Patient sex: M
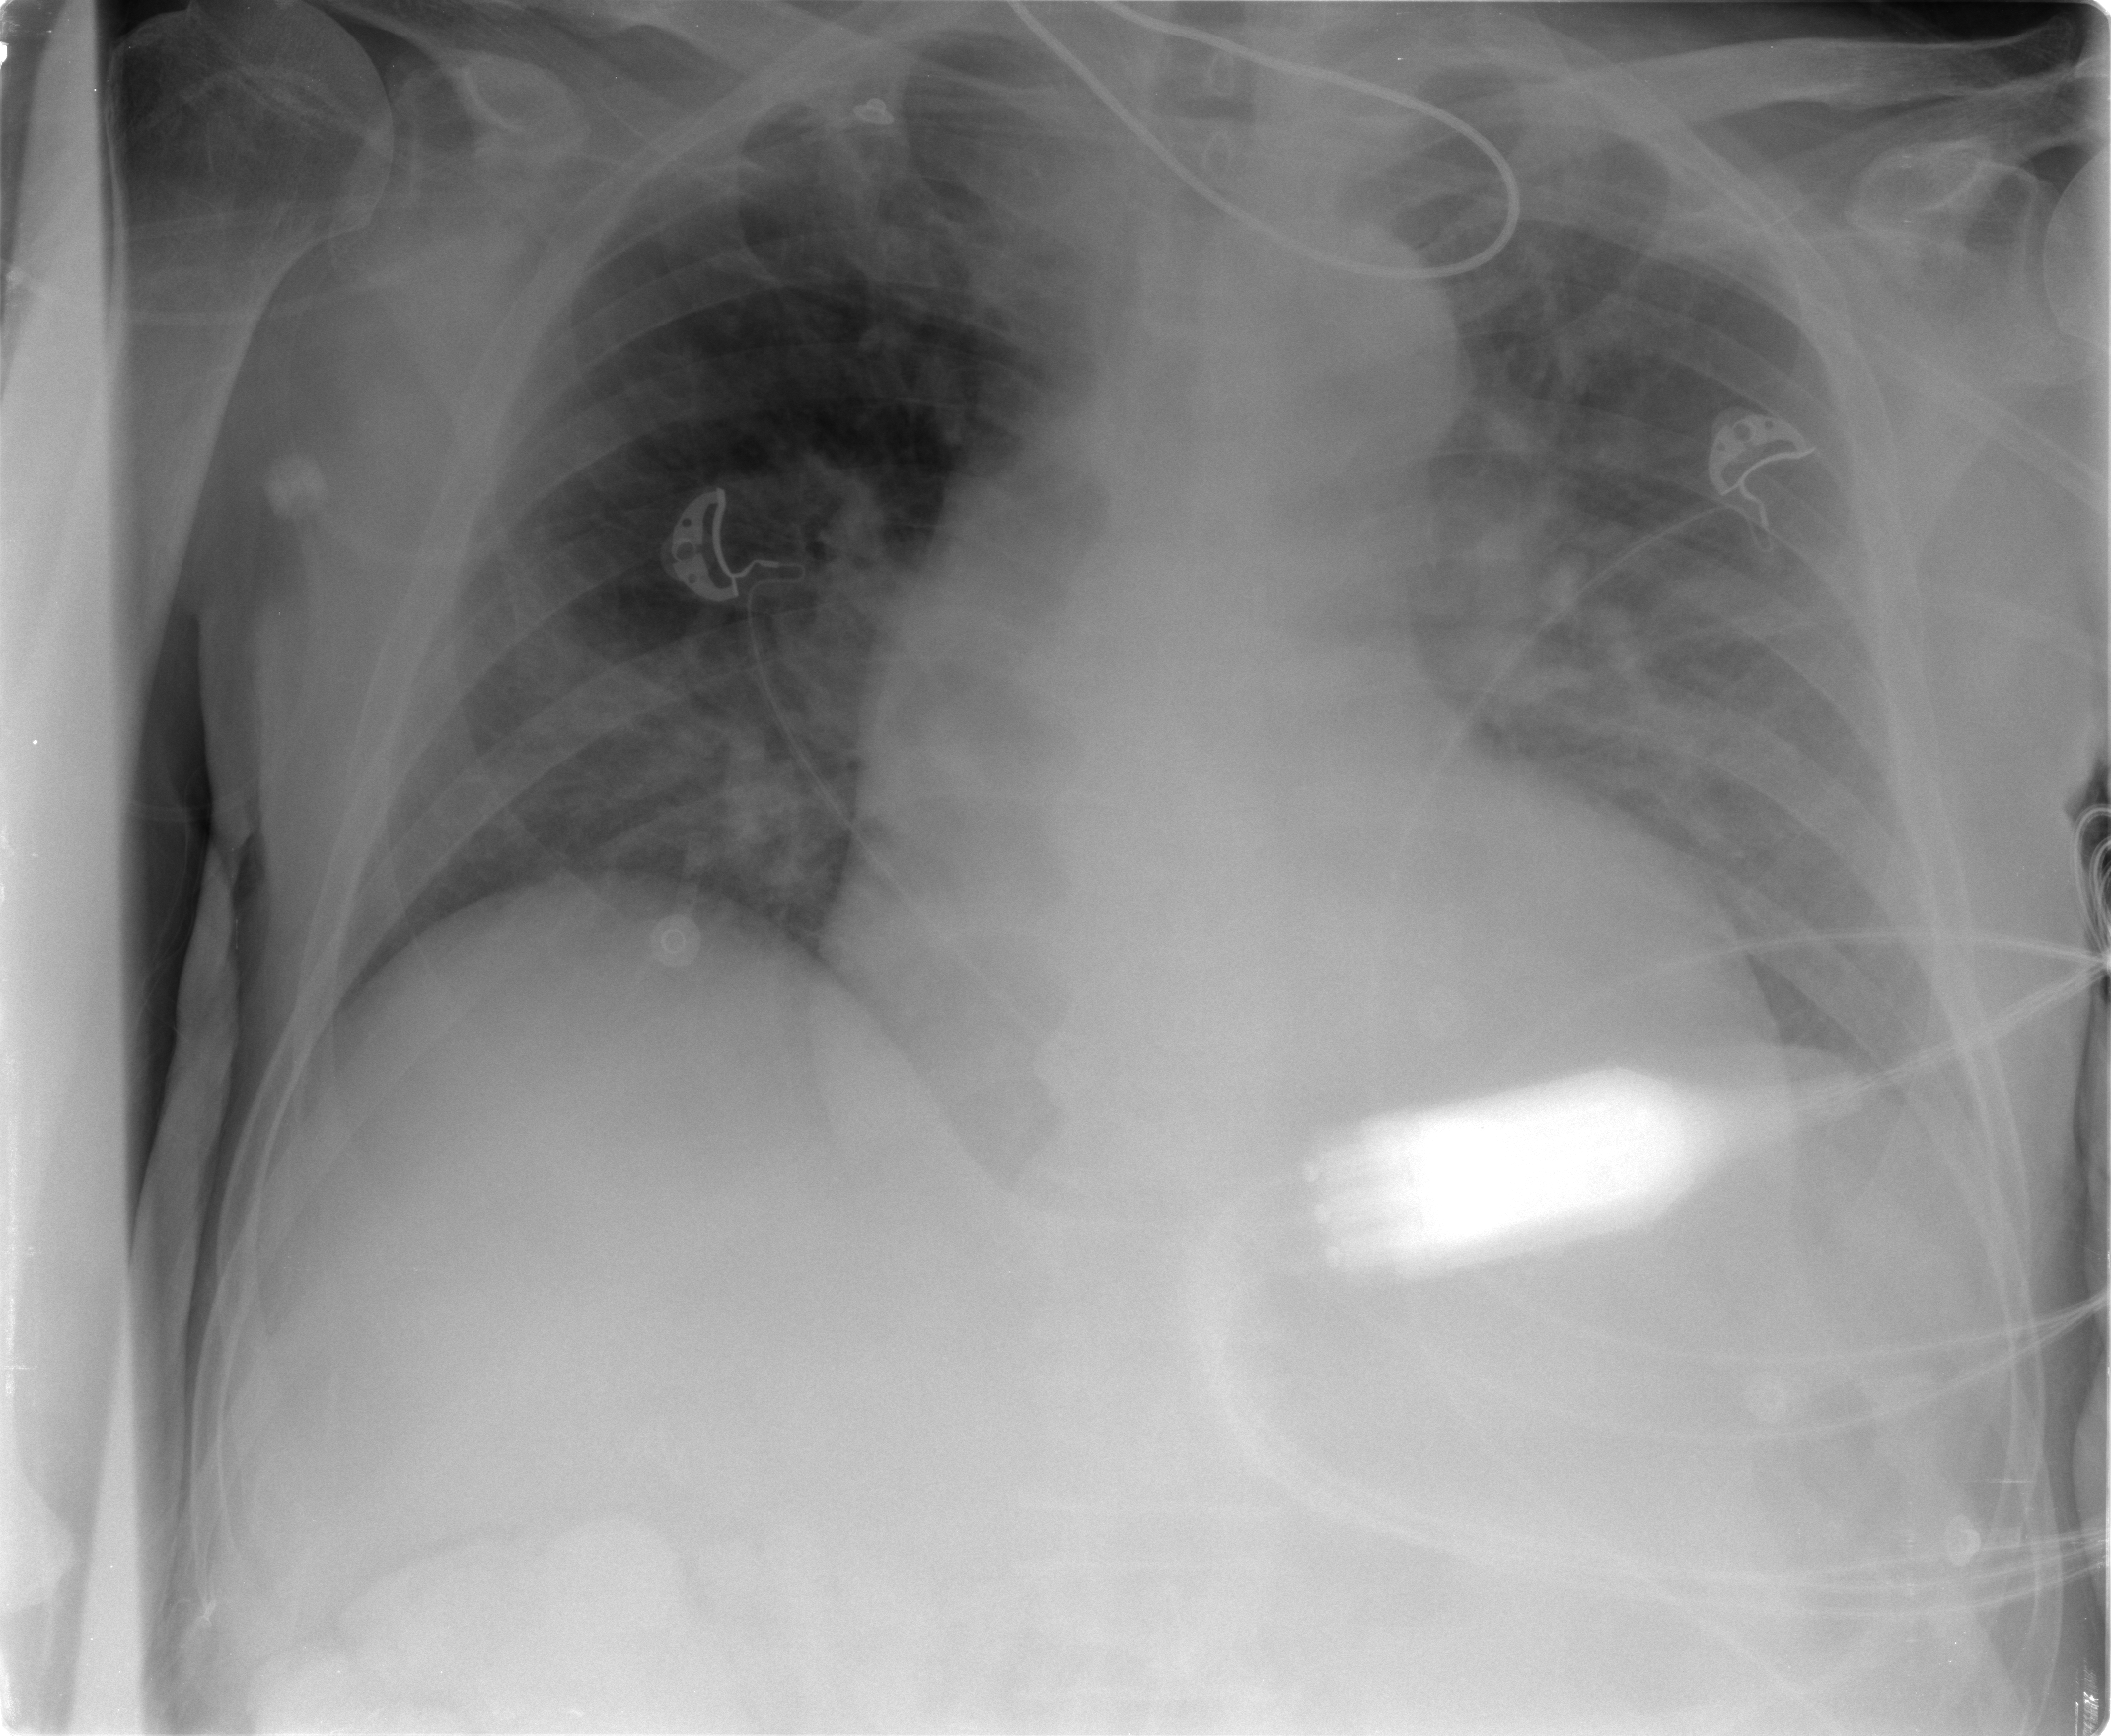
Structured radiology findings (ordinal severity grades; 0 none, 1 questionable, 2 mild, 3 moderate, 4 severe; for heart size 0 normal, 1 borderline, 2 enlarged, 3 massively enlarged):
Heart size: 2
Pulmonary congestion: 2
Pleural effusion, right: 1
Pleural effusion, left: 2
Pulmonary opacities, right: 2
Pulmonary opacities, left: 2
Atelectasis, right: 2
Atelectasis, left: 3